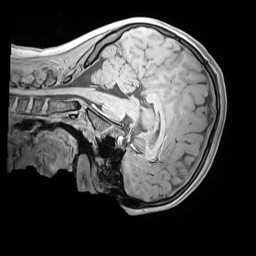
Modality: MP2RAGE
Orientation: sagittal
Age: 10
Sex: male
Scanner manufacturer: siemens
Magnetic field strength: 3 T
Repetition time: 4 s
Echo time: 0.00303 s